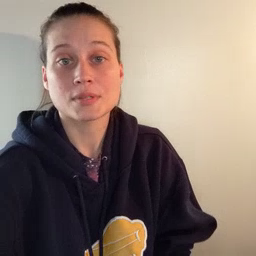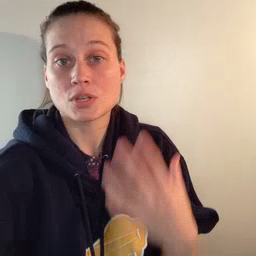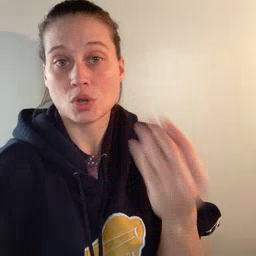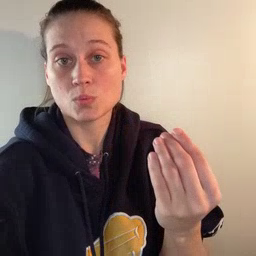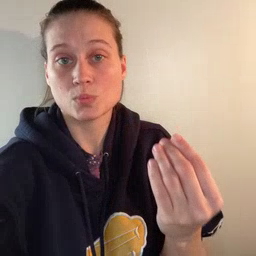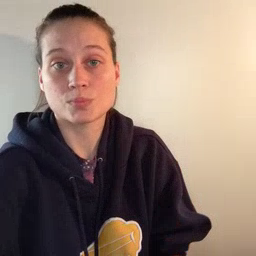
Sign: go